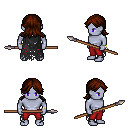
a pixel art fantasy rpg character, male body template, dark elf, purple skin, black tattered cape, red pants, brown loose hair, bracelets, spear, four views (front, back, left, right), 2x2 character sprite sheet, small pixel art, hard edges, no anti-aliasing